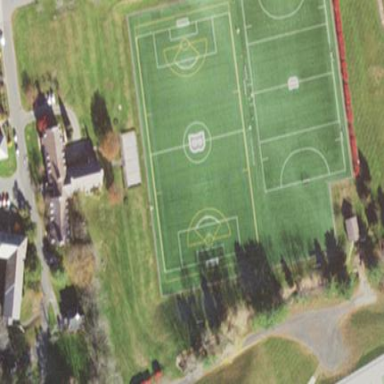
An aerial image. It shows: Soccer pitch for leisure land activities.